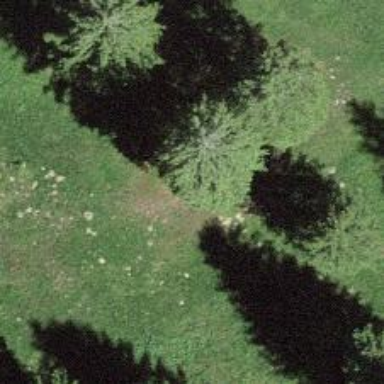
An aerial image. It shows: Single tag "natural: tree."